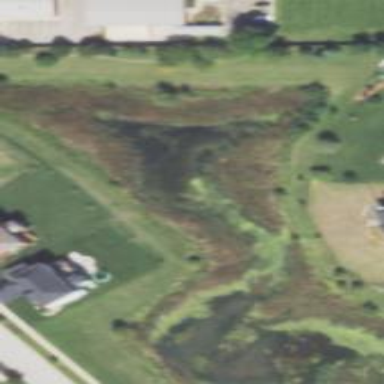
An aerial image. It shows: Reedbed wetland area.